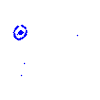
Particle: pion